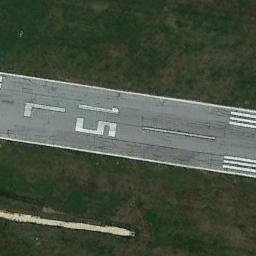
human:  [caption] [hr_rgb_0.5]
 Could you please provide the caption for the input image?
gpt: The runway is surrounded by grass .

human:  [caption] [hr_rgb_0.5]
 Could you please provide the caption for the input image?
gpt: Next to the runway is a green lawn with white '15L' and short-line signs on the runway .

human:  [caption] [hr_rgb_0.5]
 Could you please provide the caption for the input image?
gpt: The runway is on the grass .

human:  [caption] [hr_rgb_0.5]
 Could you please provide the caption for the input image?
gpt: The runway goes through the lawn and the designation marking is 15L .

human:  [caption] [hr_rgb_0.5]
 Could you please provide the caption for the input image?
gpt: There are green meadows beside the runway with white marks .